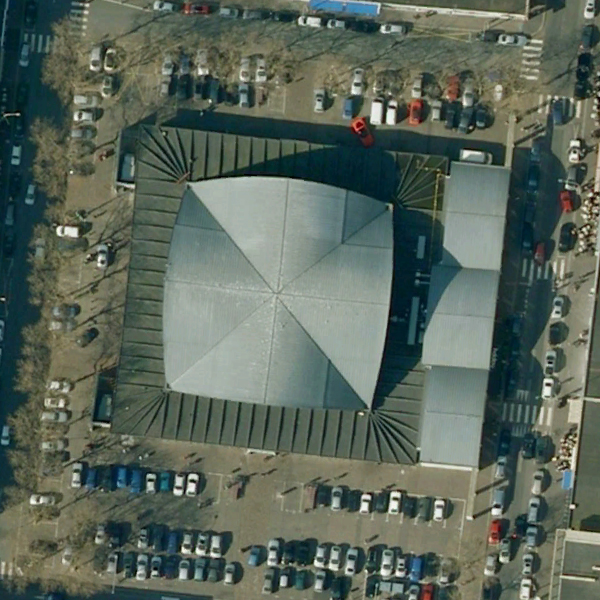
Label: Center